Question:
So currently the blue frame content is '<ion-tabs>',
and the green and orange frames are unseperated and hosted inside '<ion-view><ion-content>';
How can I seperate them into two different frames, so scrolling on either of them won't affect the other?
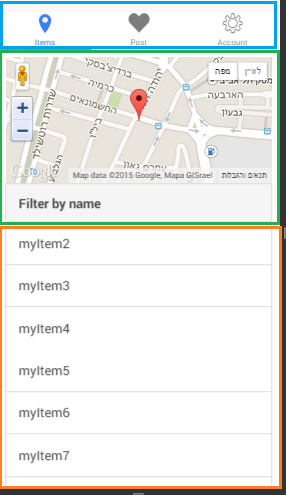
Answer: One solution is, you can use two '<ion-scroll>' inside '<ion-content>' like:
'''
<ion-view>
<ion-content>
<ion-scroll direction="xy" style="width:100%;height:30%;">
<Map></Map>
</ion-scroll>
<ion-scroll direction="y" style="width:100%;height:70%;">
<ion-list>
<ion-item>
</ion-item>
</ion-list>
</ion-scroll>
</ion-content>
</ion-view>
'''
Here, you need to set height of ion-scroll and its content to work it properly.